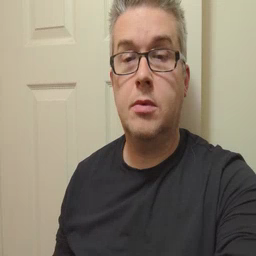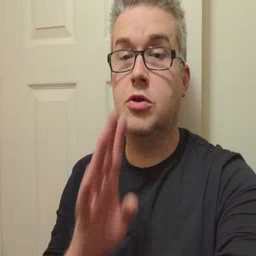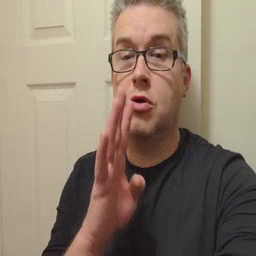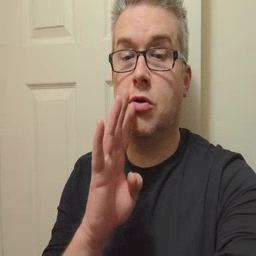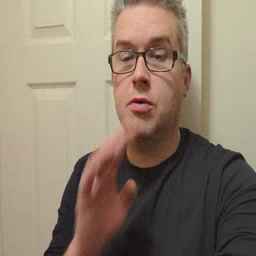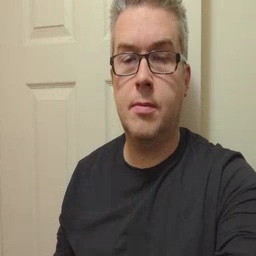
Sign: talk